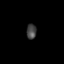
Tissue: lung
Cell type: Epithelial cells
Senescence score: 0.1551
Nuclear area (px): 147
Mean DAPI intensity: 67.864